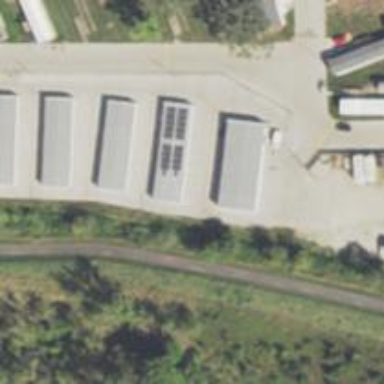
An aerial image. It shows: Generator for power supply.